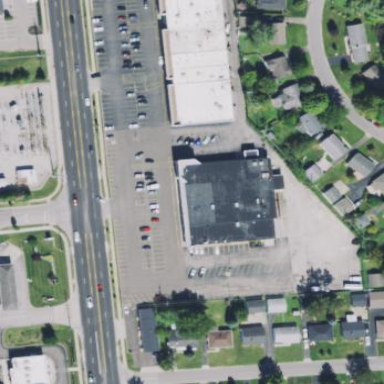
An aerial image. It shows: Shop building.